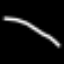
Label: line